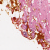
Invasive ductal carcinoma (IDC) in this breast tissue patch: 0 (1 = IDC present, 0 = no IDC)